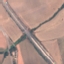
Land use / land cover: Highway